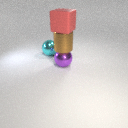
large red rubber cube above large purple metal sphere